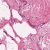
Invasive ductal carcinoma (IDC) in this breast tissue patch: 0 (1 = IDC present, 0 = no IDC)